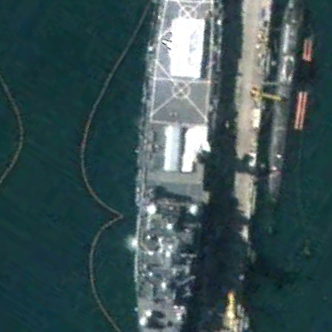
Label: combat